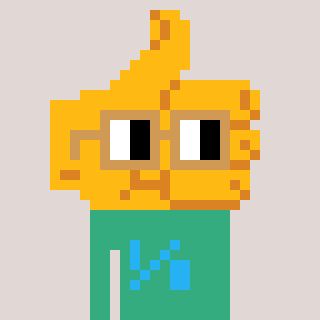
a pixel art character with square brown glasses, a thumbsup-shaped head and a teal-colored body on a warm background